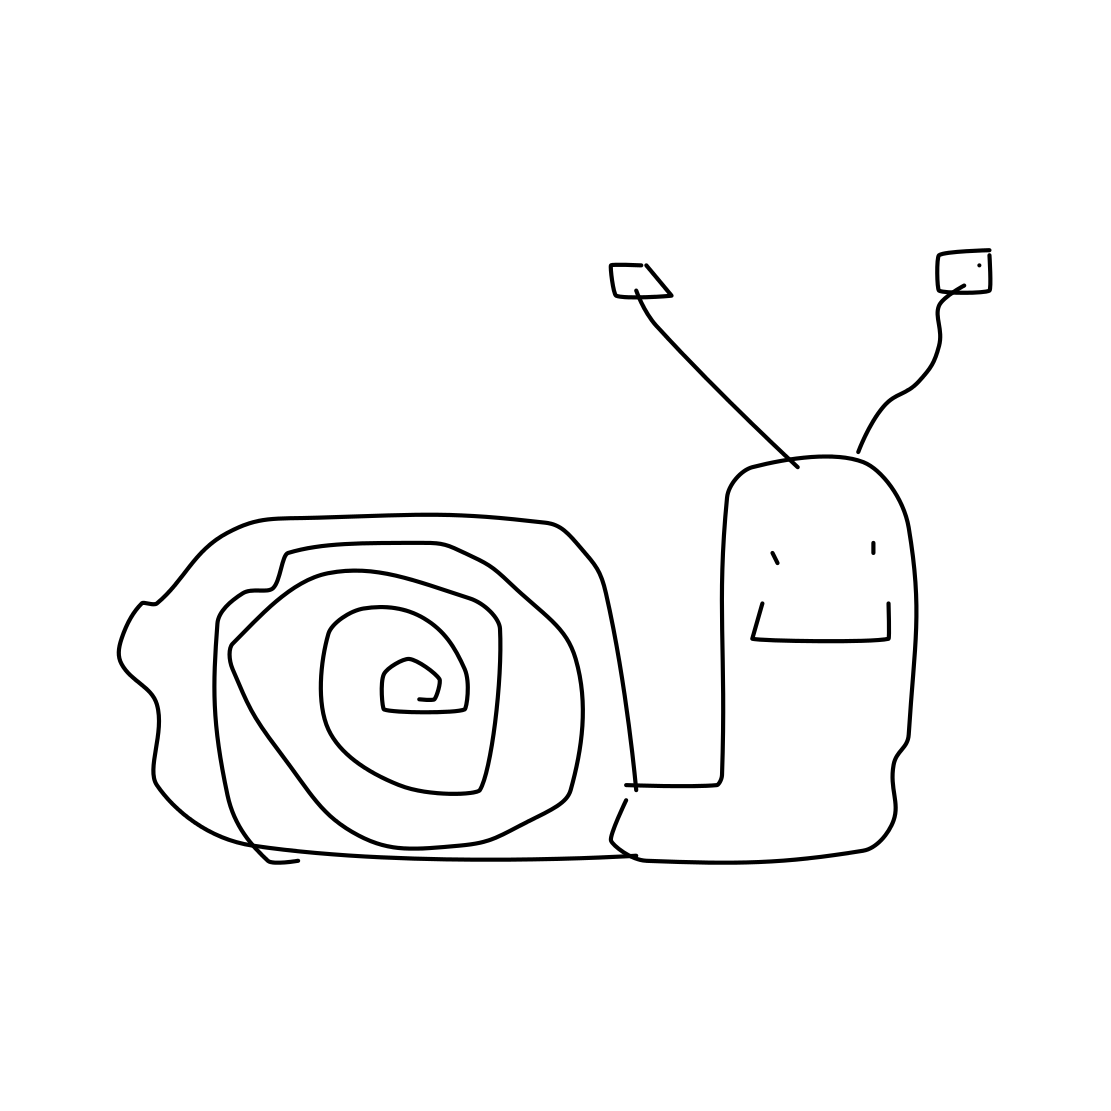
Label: snail